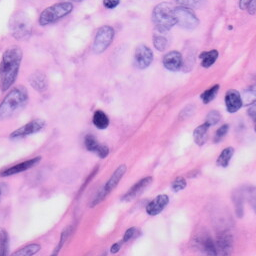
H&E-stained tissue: Skin